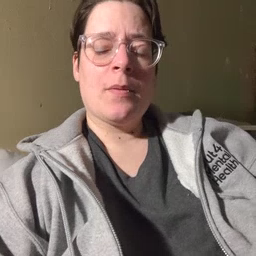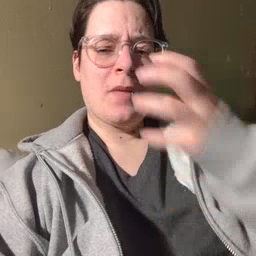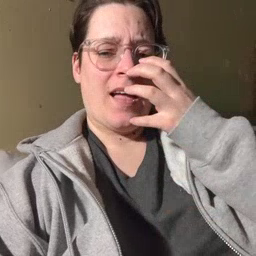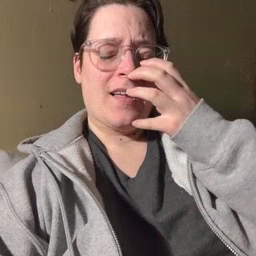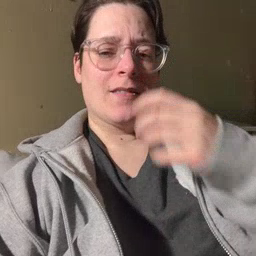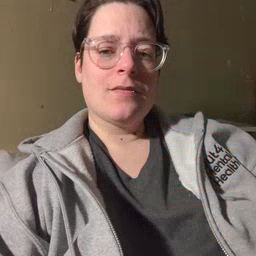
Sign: mad